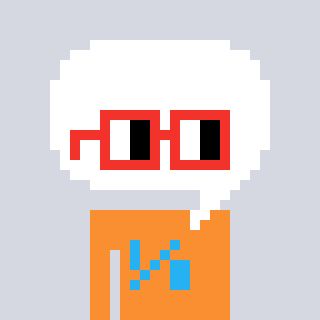
a pixel art character with square red glasses, a speech bubble-shaped head and a orange-colored body on a cool background